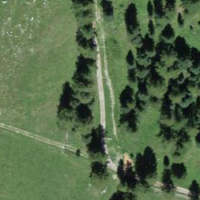
EUNIS habitat code: 43
Species observed at this site:
Phyteuma orbiculare